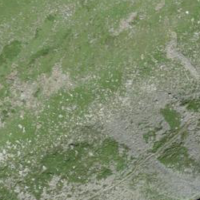
EUNIS habitat code: 26
Species observed at this site:
Phoenicurus ochruros
Fringilla coelebs
Oenanthe oenanthe
Pyrrhocorax graculus
Falco tinnunculus
Linaria cannabina
Anthus spinoletta